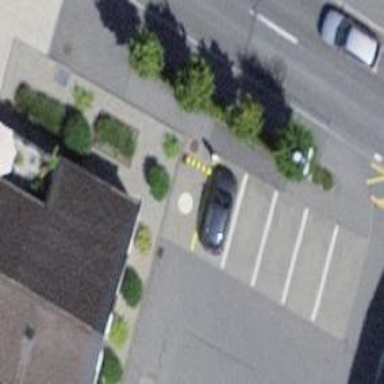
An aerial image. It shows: Car sharing facility.